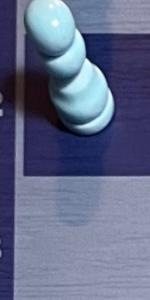
Label: Empty